Question: Does anyone know why this does not work?

With this, just one tab bar load the view, the other make black screen.
I Have tried without Navigation Controller, and Tab bar is correct and the other doesn't show the tabBar item in running mode.
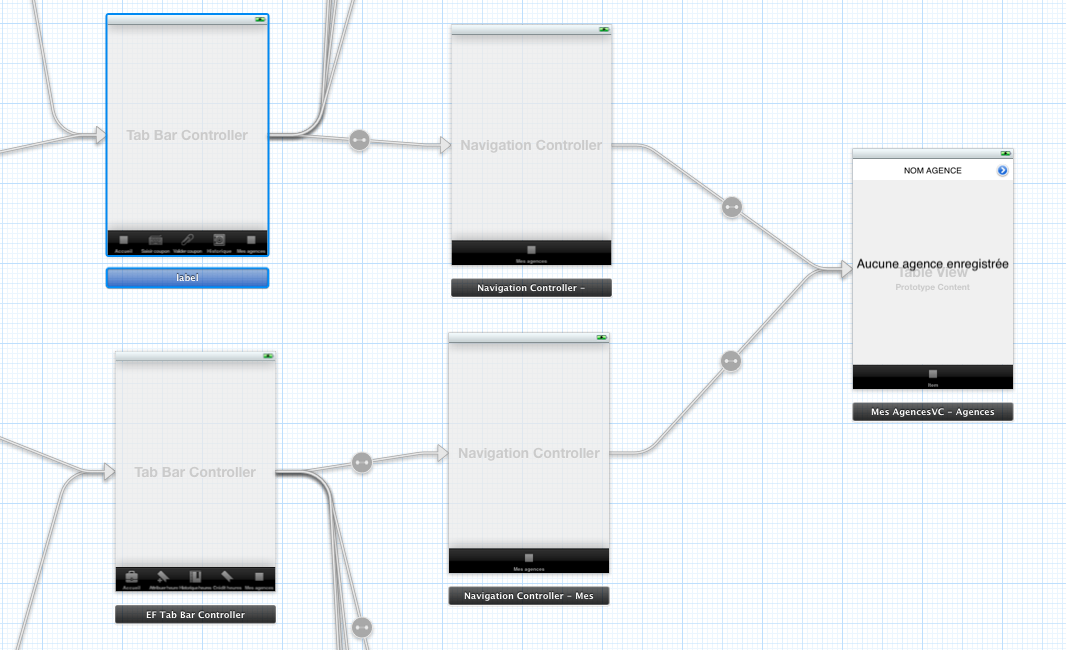
Answer: My answer for this problem if anyone is interested.

Add two views that will launch the view we are interested.
Same file for this 2 views :
'''
@interface PushToAgenceViewController : UIViewController
@end
-(void) viewWillAppear:(BOOL)animated {
[self performSegueWithIdentifier: @"pushName" sender: self];
}
'''